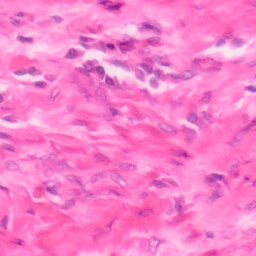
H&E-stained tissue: Colon